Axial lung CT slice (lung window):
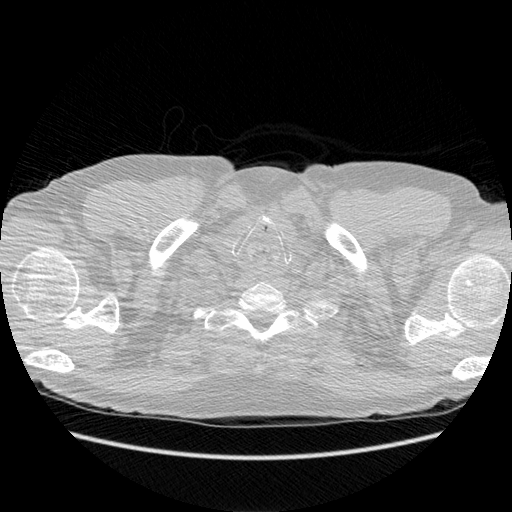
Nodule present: no